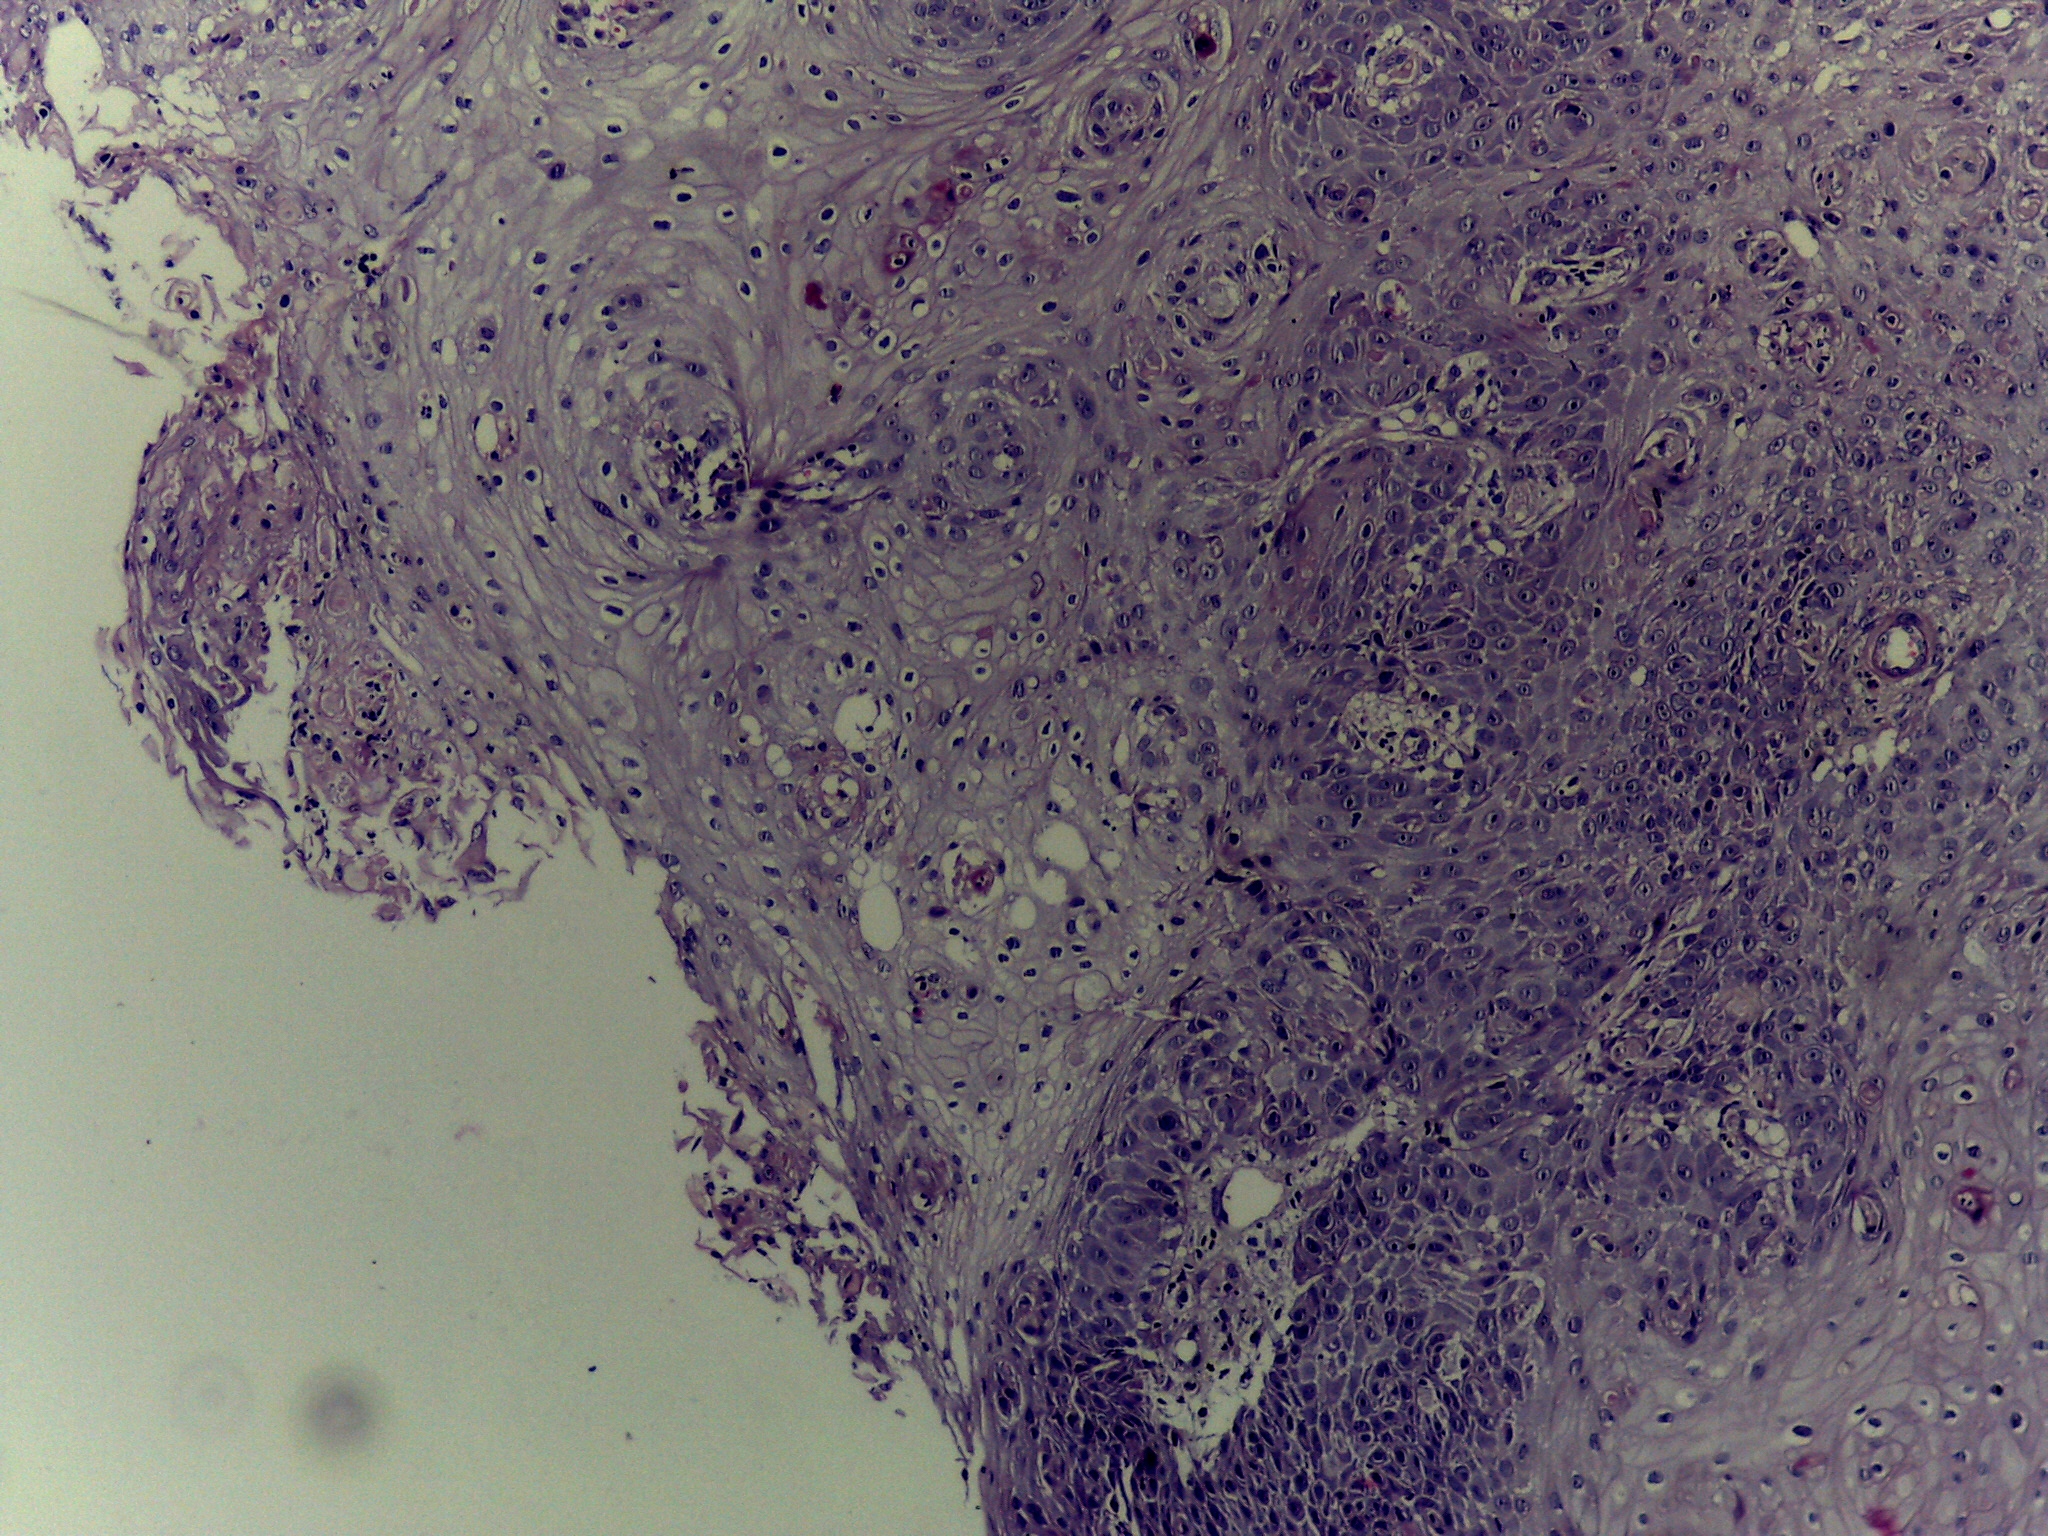
Diagnosis: OSCC